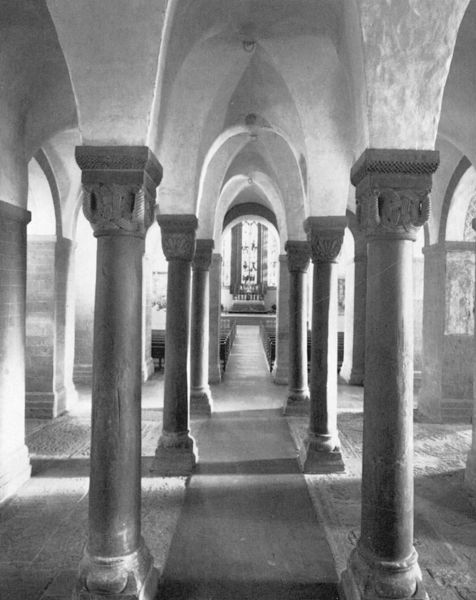
Titel: Soest, St. Petri
Standort: Soest (EU - D - NRW)
Schlagwörter: schatten, weiß, fenster, grau, licht, marmor, raum, schwarz, säule, säulen, weg, hochformat, architektur, stein, innenraum, kirche, boden, innen, bogen, foto, fotografie, photographie, bögen, eingang, gang, arkade, kolonnade, gewölbe, kreuz, rippen, schwarz weiss, altar, arkaden, bänke, kapitelle, kapitell, photo, kirchenbänke, mittelschiff, kreuzgewölbe, steinboden, schaft, kreuzgang, schäfte, basen, westwerk, kirchenfenster, innenaufnahme